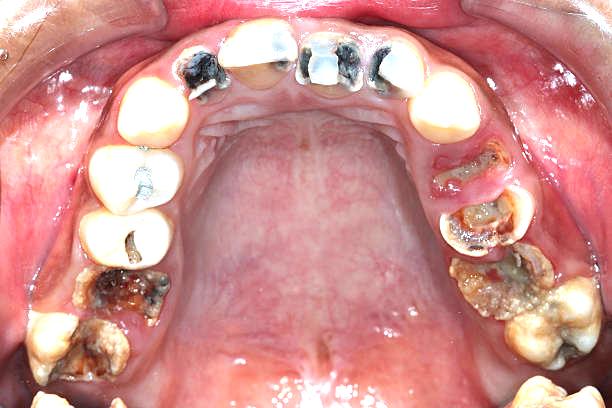
Condition: Gingivitis